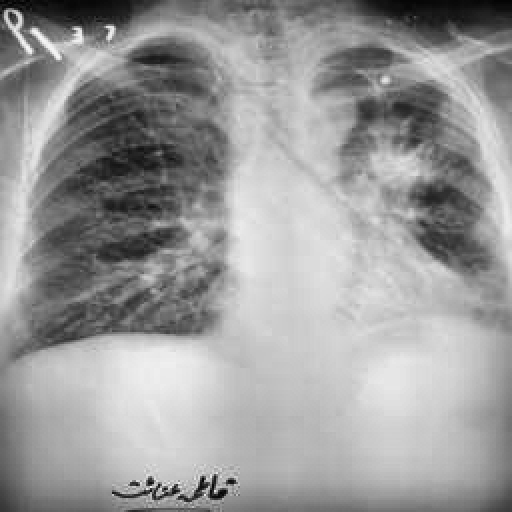
Finding: TUBERCULOSIS